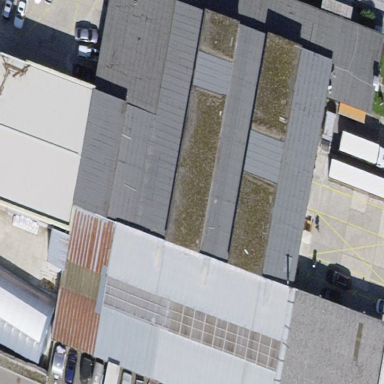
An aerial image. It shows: Building with flat roof.